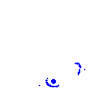
Particle: electron